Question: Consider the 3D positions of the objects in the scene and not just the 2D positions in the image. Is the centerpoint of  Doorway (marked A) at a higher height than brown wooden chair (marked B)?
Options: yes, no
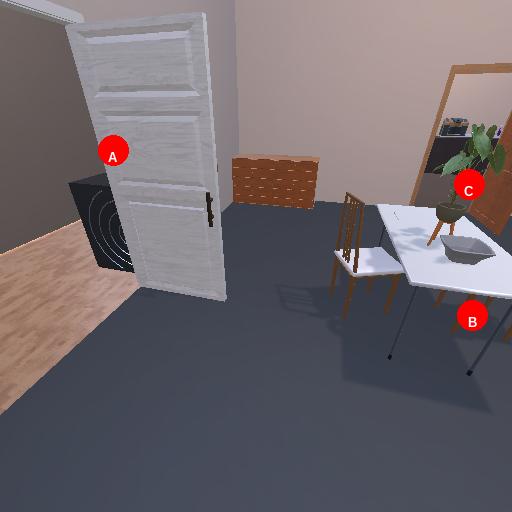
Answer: yes